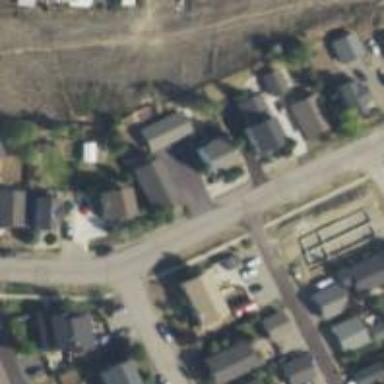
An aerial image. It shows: Alleyway designated as service road.